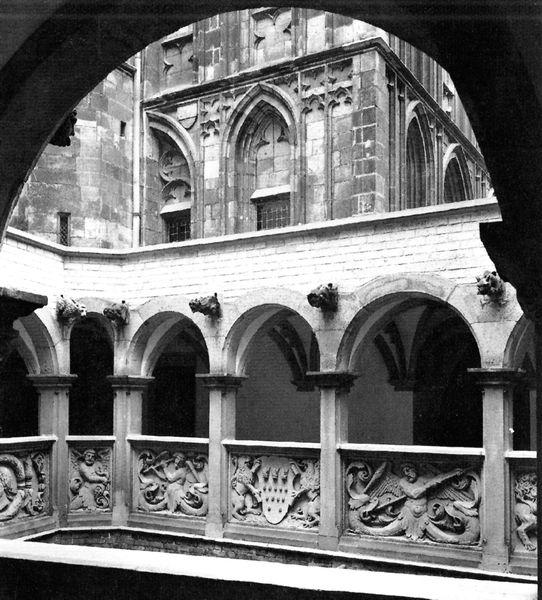
Titel: Köln, Rathaus, Löwenhof
Standort: Köln (EU - D - NRW)
Schlagwörter: weiß, ausschnitt, fenster, schwarz, säulen, blick, ornament, wand, stein, kirche, gotik, turm, balkon, relief, bogen, mauer, backstein, hof, rundbogen, geländer, foto, fotografie, bögen, innenhof, umgang, durchblick, kloster, balustrade, arkaden, kathedrale, wappen, statuen, gotisch, spitzbögen, rundbögen, romanik, etagen, platten, löwe, gothik, stockwerke, kreuzgang, speier, wasserspreier, gesire